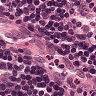
Metastatic tissue present: no